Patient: sex F, age 73
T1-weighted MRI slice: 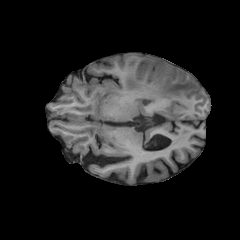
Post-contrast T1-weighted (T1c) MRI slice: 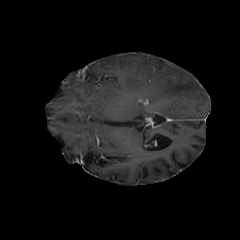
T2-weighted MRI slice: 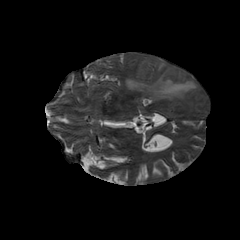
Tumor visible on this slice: yes
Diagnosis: Glioblastoma, IDH-wildtype
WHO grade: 4